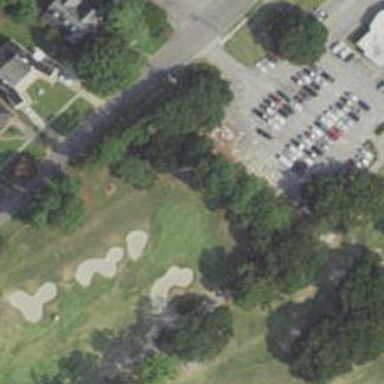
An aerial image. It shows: View of golf hole.